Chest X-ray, PA view. Patient: 48 years old, sex M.
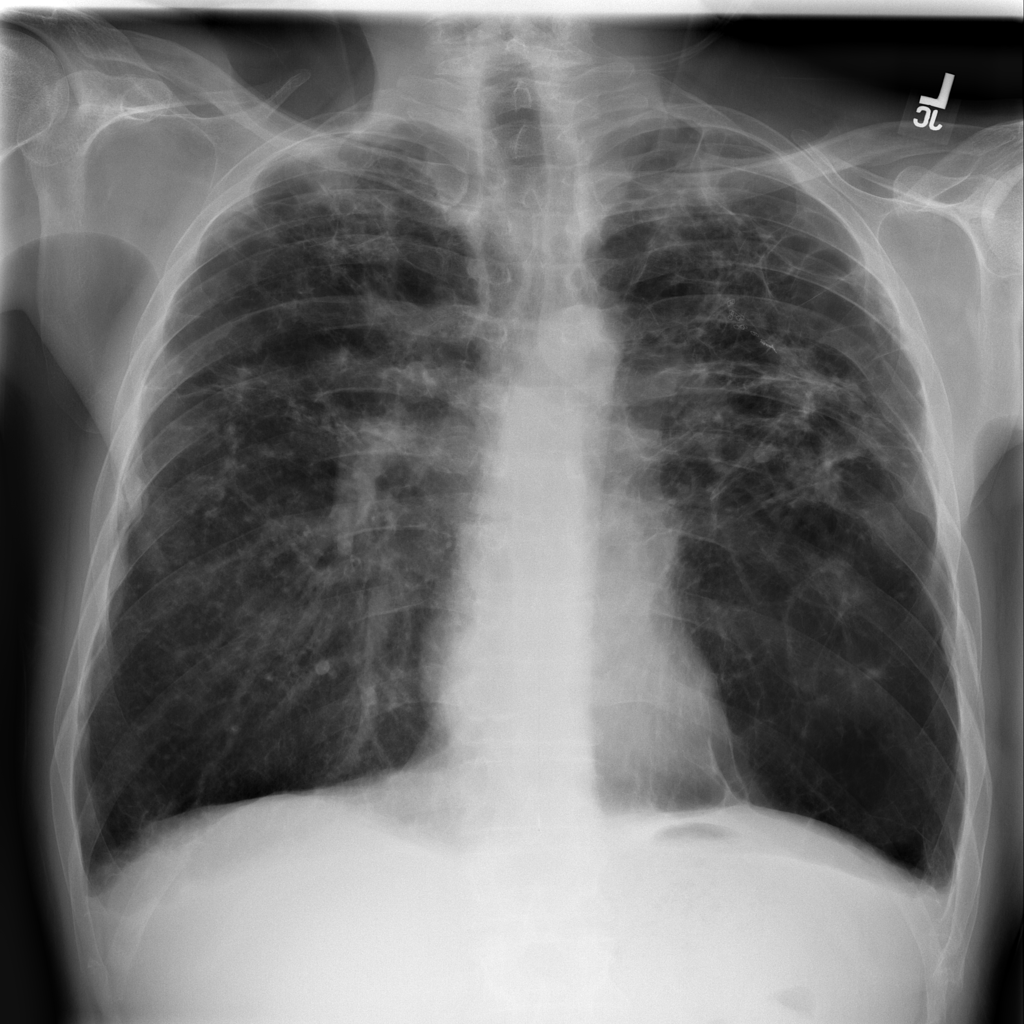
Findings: No Finding